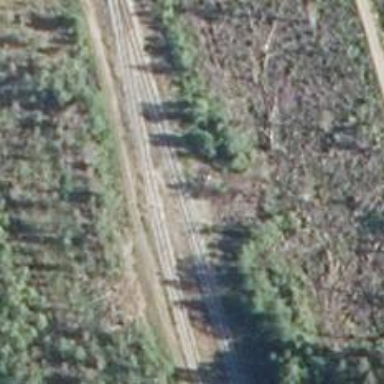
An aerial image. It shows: Wedge used for railway derailment.